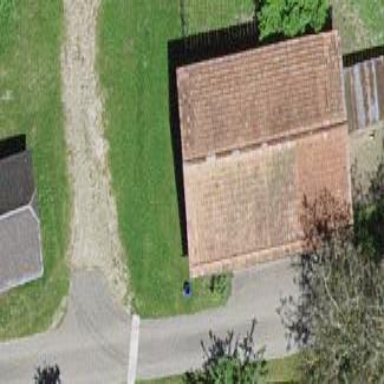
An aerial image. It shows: Barn.